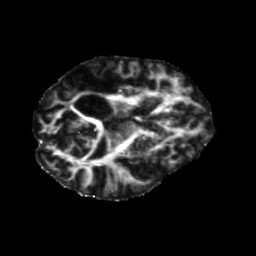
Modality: FA
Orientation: axial
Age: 62
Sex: female
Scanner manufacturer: siemens
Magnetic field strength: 3 T
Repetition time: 5.25 s
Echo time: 0.08 s